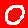
Digit: 0